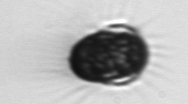
Label: Mesodinium